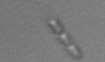
Label: Chaetoceros